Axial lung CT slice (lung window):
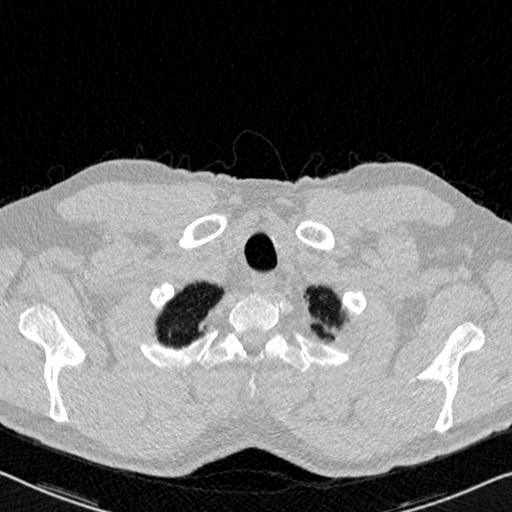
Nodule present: no